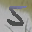
Label: 5